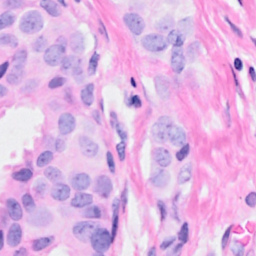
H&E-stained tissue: Breast